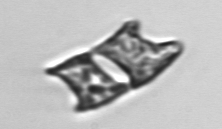
Label: Eucampia